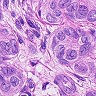
Metastatic tissue present: yes